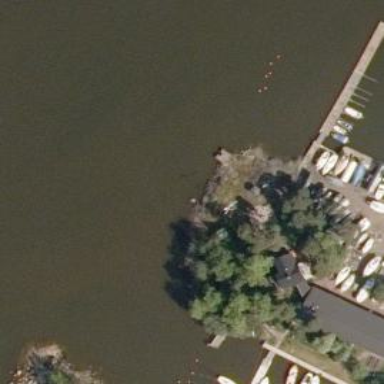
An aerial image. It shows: Yachting club.